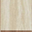
Piece: xx